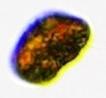
Label: Akashiwo